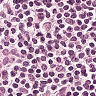
Metastatic tissue present: no